Question: I have simple spreadsheet and need to calculate time ranges, according to the image below:

My rule is basically a simple math operation: '(end date - initial date) - "09:00:00"'.
My result column gives me something like: '-0:21:00' and it's correct.
I have my columns formatted as "hour" '(Format > Number > Hours)'. I need to get the sum up of third column and send the result through e-mail. Part of the code was intentionally omitted. Below my script snippet:
'''
var data = dataRange.getValues();
for (i in data) {
var row = data[i];
var to = row[0]; // e-mail
var total = row[1]; // total column
msg = "Total hours: " + Utilities.formatDate(total, "GMT-0300", "HH:mm:ss");
subject = "Test";
MailApp.sendEmail(to, subject, msg);
}
'''
When I try to format 'Utilities.formatDate(...)' before sending e-mail, the hour goes wrong. I've tried to remove 'Utilities' call, passing the hour directly, but it gives me the following result:
'''
Fri Dec 29 1899 23:45:28 GMT-0300 (BRT)
'''
I realized where is my 'total' var must be a JavaScript 'Date' object, but it didn't work also. I need that my result column were send by e-mail.
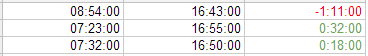
Answer: Solved my problem with a simple approach and 'Math.round(...)' makes it quite acceptable:
'''
function getReadableTime(ms) {
var spreadsheetTimezone = SpreadsheetApp.getActiveSpreadsheet().getSpreadsheetTimeZone();
var dateString = Utilities.formatDate(ms, spreadsheetTimezone, 'EEE, d MMM yyyy HH:mm:ss');
var date = new Date(dateString);
var epoch = new Date('Dec 30, 1899 00:00:00');
var diff = date.getTime() - epoch.getTime();
x = diff / 1000;
seconds = Math.round(x % 60);
x /= 60;
minutes = Math.round(x % 60);
x /= 60;
hours = Math.round(x % 24);
x /= 24;
days = Math.round(x);
return createMsg(hours, minutes);
}
'''
The function 'createMsg(...)' is omitted because it takes the parameters and create a readable message to the user. The trick here is creating a time range in 'ms' and follow one of the rules to make it seconds/minutes/hours/days or whatever you need.